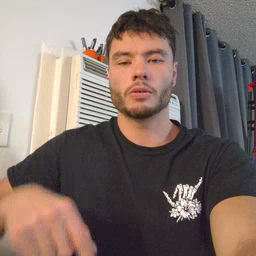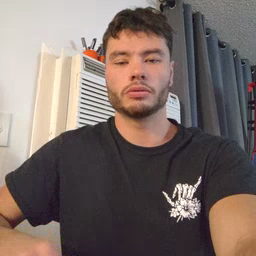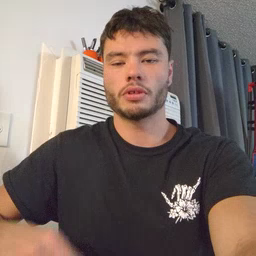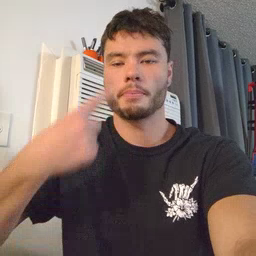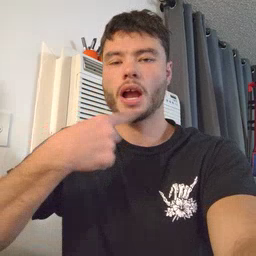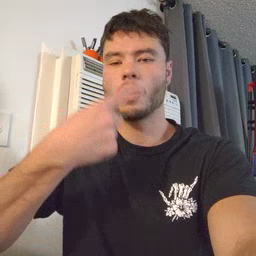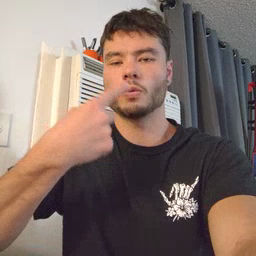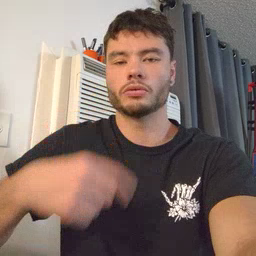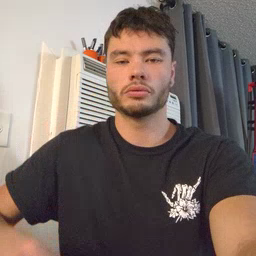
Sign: mouth